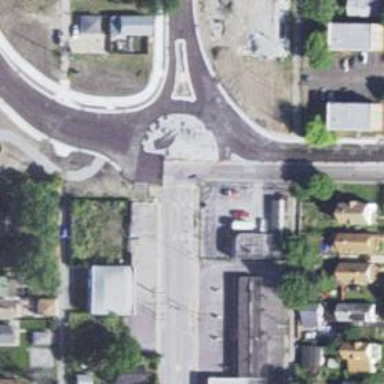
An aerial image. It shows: Secondary road leading to roundabout.